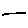
Label: line